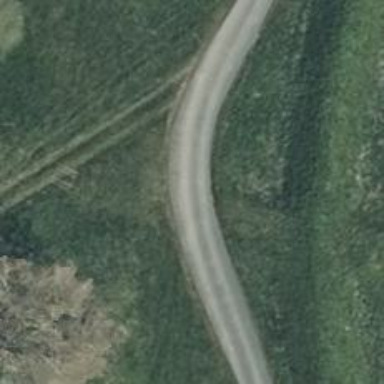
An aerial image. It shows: Passing place on the road.